Field crop: tomato
Growth stage: 1
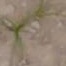
Species: cyperus